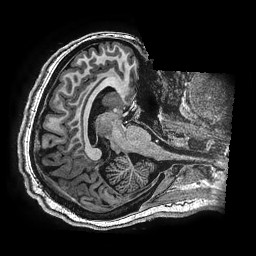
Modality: T1w
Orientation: axial
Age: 15
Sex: female
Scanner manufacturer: ge
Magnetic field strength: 3 T
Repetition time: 0.00766 s
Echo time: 0.003476 s